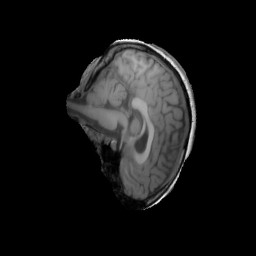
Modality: T1w
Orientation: sagittal
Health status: ill
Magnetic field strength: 3 T